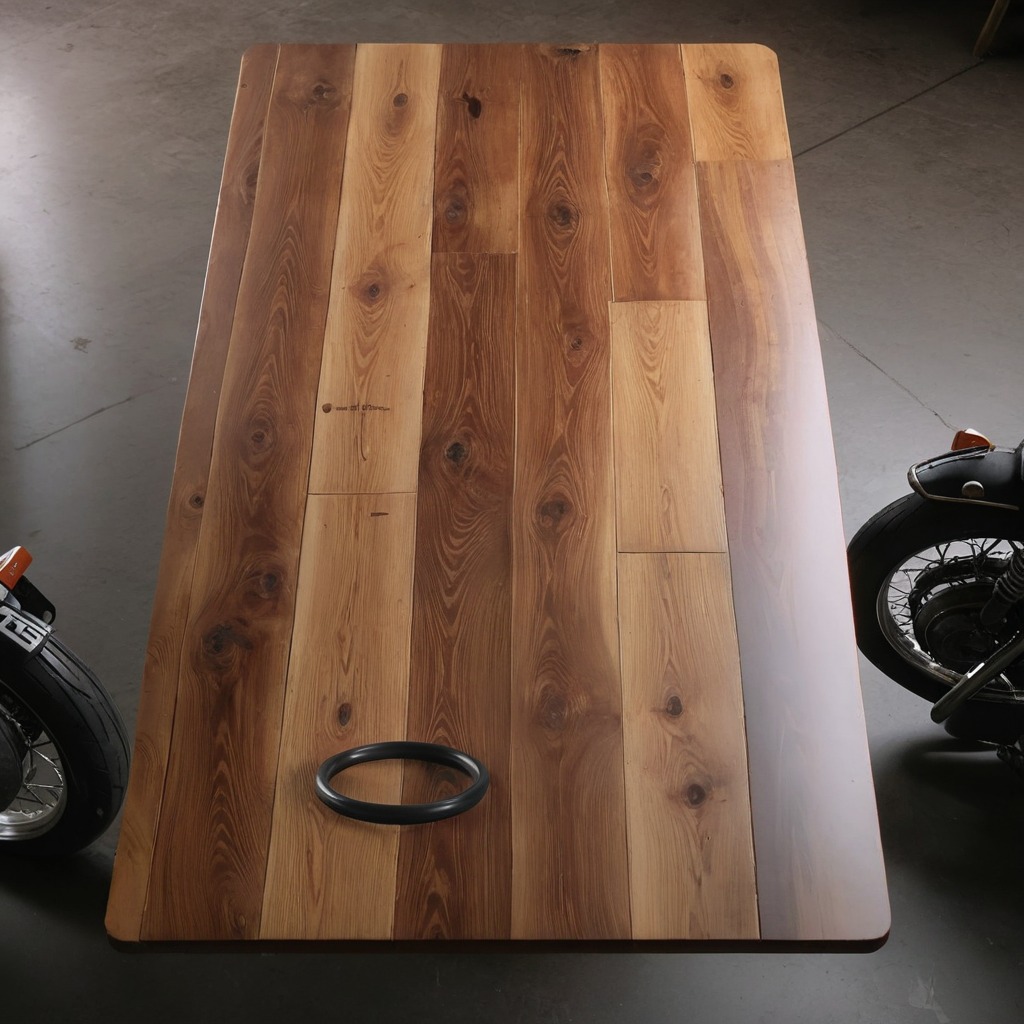
A rubber O-ring is lying on the wooden table in the vintage motorcycle garage.